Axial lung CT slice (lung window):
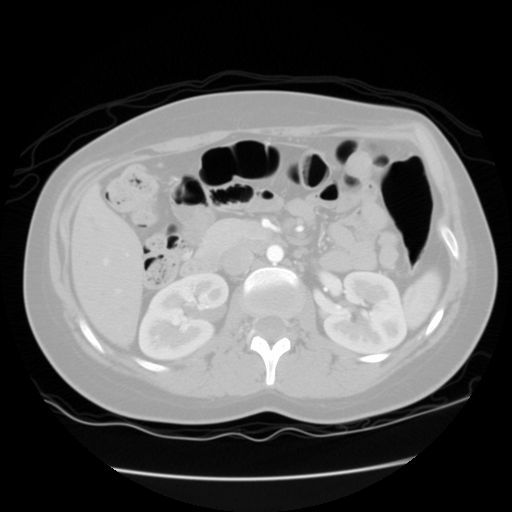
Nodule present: no